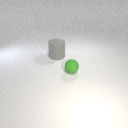
small green rubber sphere to the right of large gray rubber cylinder